Question:
<URL>
Things we have tried:
- ProtocolSupportModule has been updated to All verbs.- DNS is externally visible. - Anonymous Authentication is enabled.- Headers added:<customHeaders>
<add name="Cache-Control" value="no-cache" />
<add name="Access-Control-Allow-Origin" value="<URL> .com" />
<add name="Access-Control-Allow-Headers" value="Origin, X-Requested-With, Content-Type, Accept, X-PINGOTHER" />
<add name="Access-Control-Allow-Methods" value="POST, GET, OPTIONS, HEAD" />
<add name="Access-Control-Max-Age" value="1000" />
</customHeaders>
I'm not sure what to try next. Hopefully is something to do with Web.config.
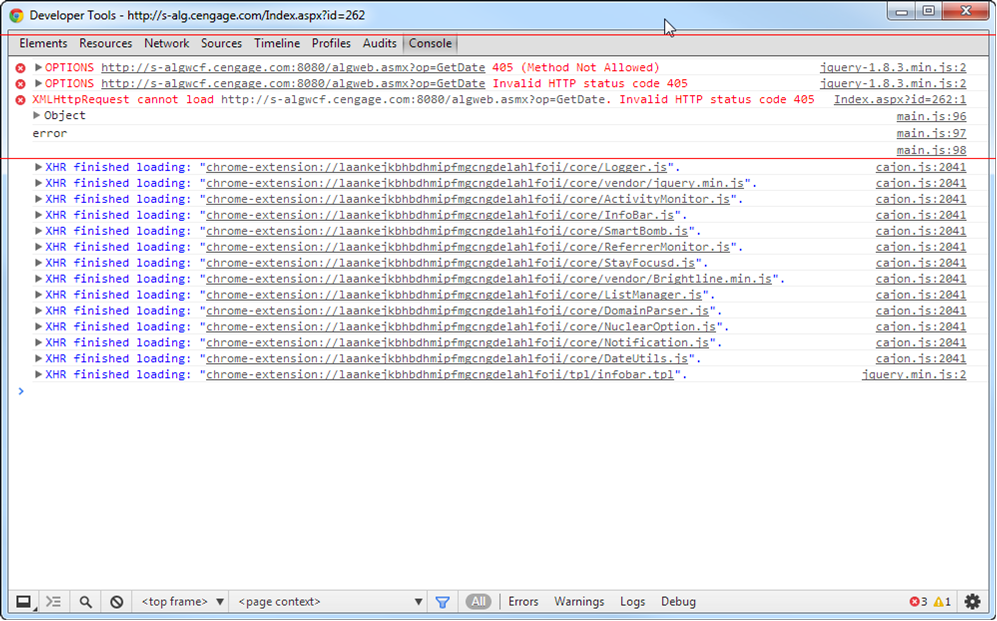
Answer: The method has to be decorated with [WebInvoke] to enable POST method.
'''
[WebInvoke(Method = "POST", ResponseFormat = WebMessageFormat.Json, BodyStyle = WebMessageBodyStyle.WrappedRequest)]
'''
If it is asmx, include the below protocols in web.config
'''
<webServices>
<protocols>
<add name="HttpGet"/>
<add name="HttpPost"/>
</protocols>
</webServices>
'''
in system.web
Also, decorate the web method with [scriptmethod] to be accessed from script